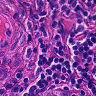
Metastatic tissue present: no